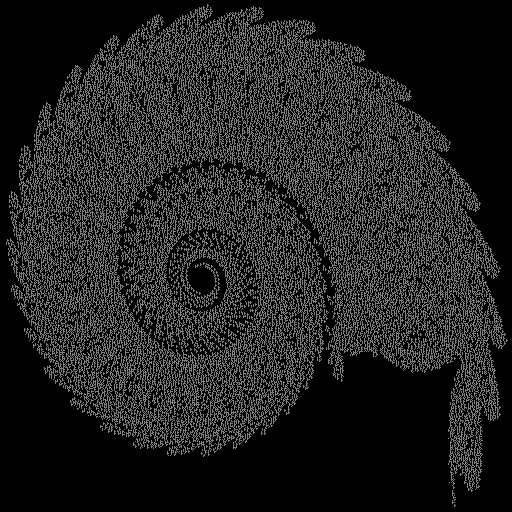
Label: ammonite